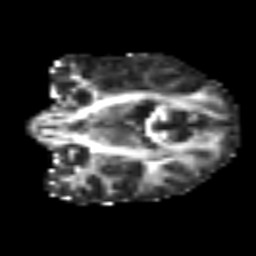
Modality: FA
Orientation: coronal
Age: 39
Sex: female
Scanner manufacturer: siemens
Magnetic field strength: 3 T
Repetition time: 6.1 s
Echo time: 0.101 s